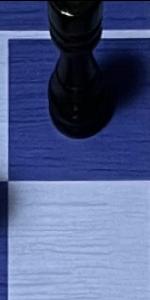
Label: Empty